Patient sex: F
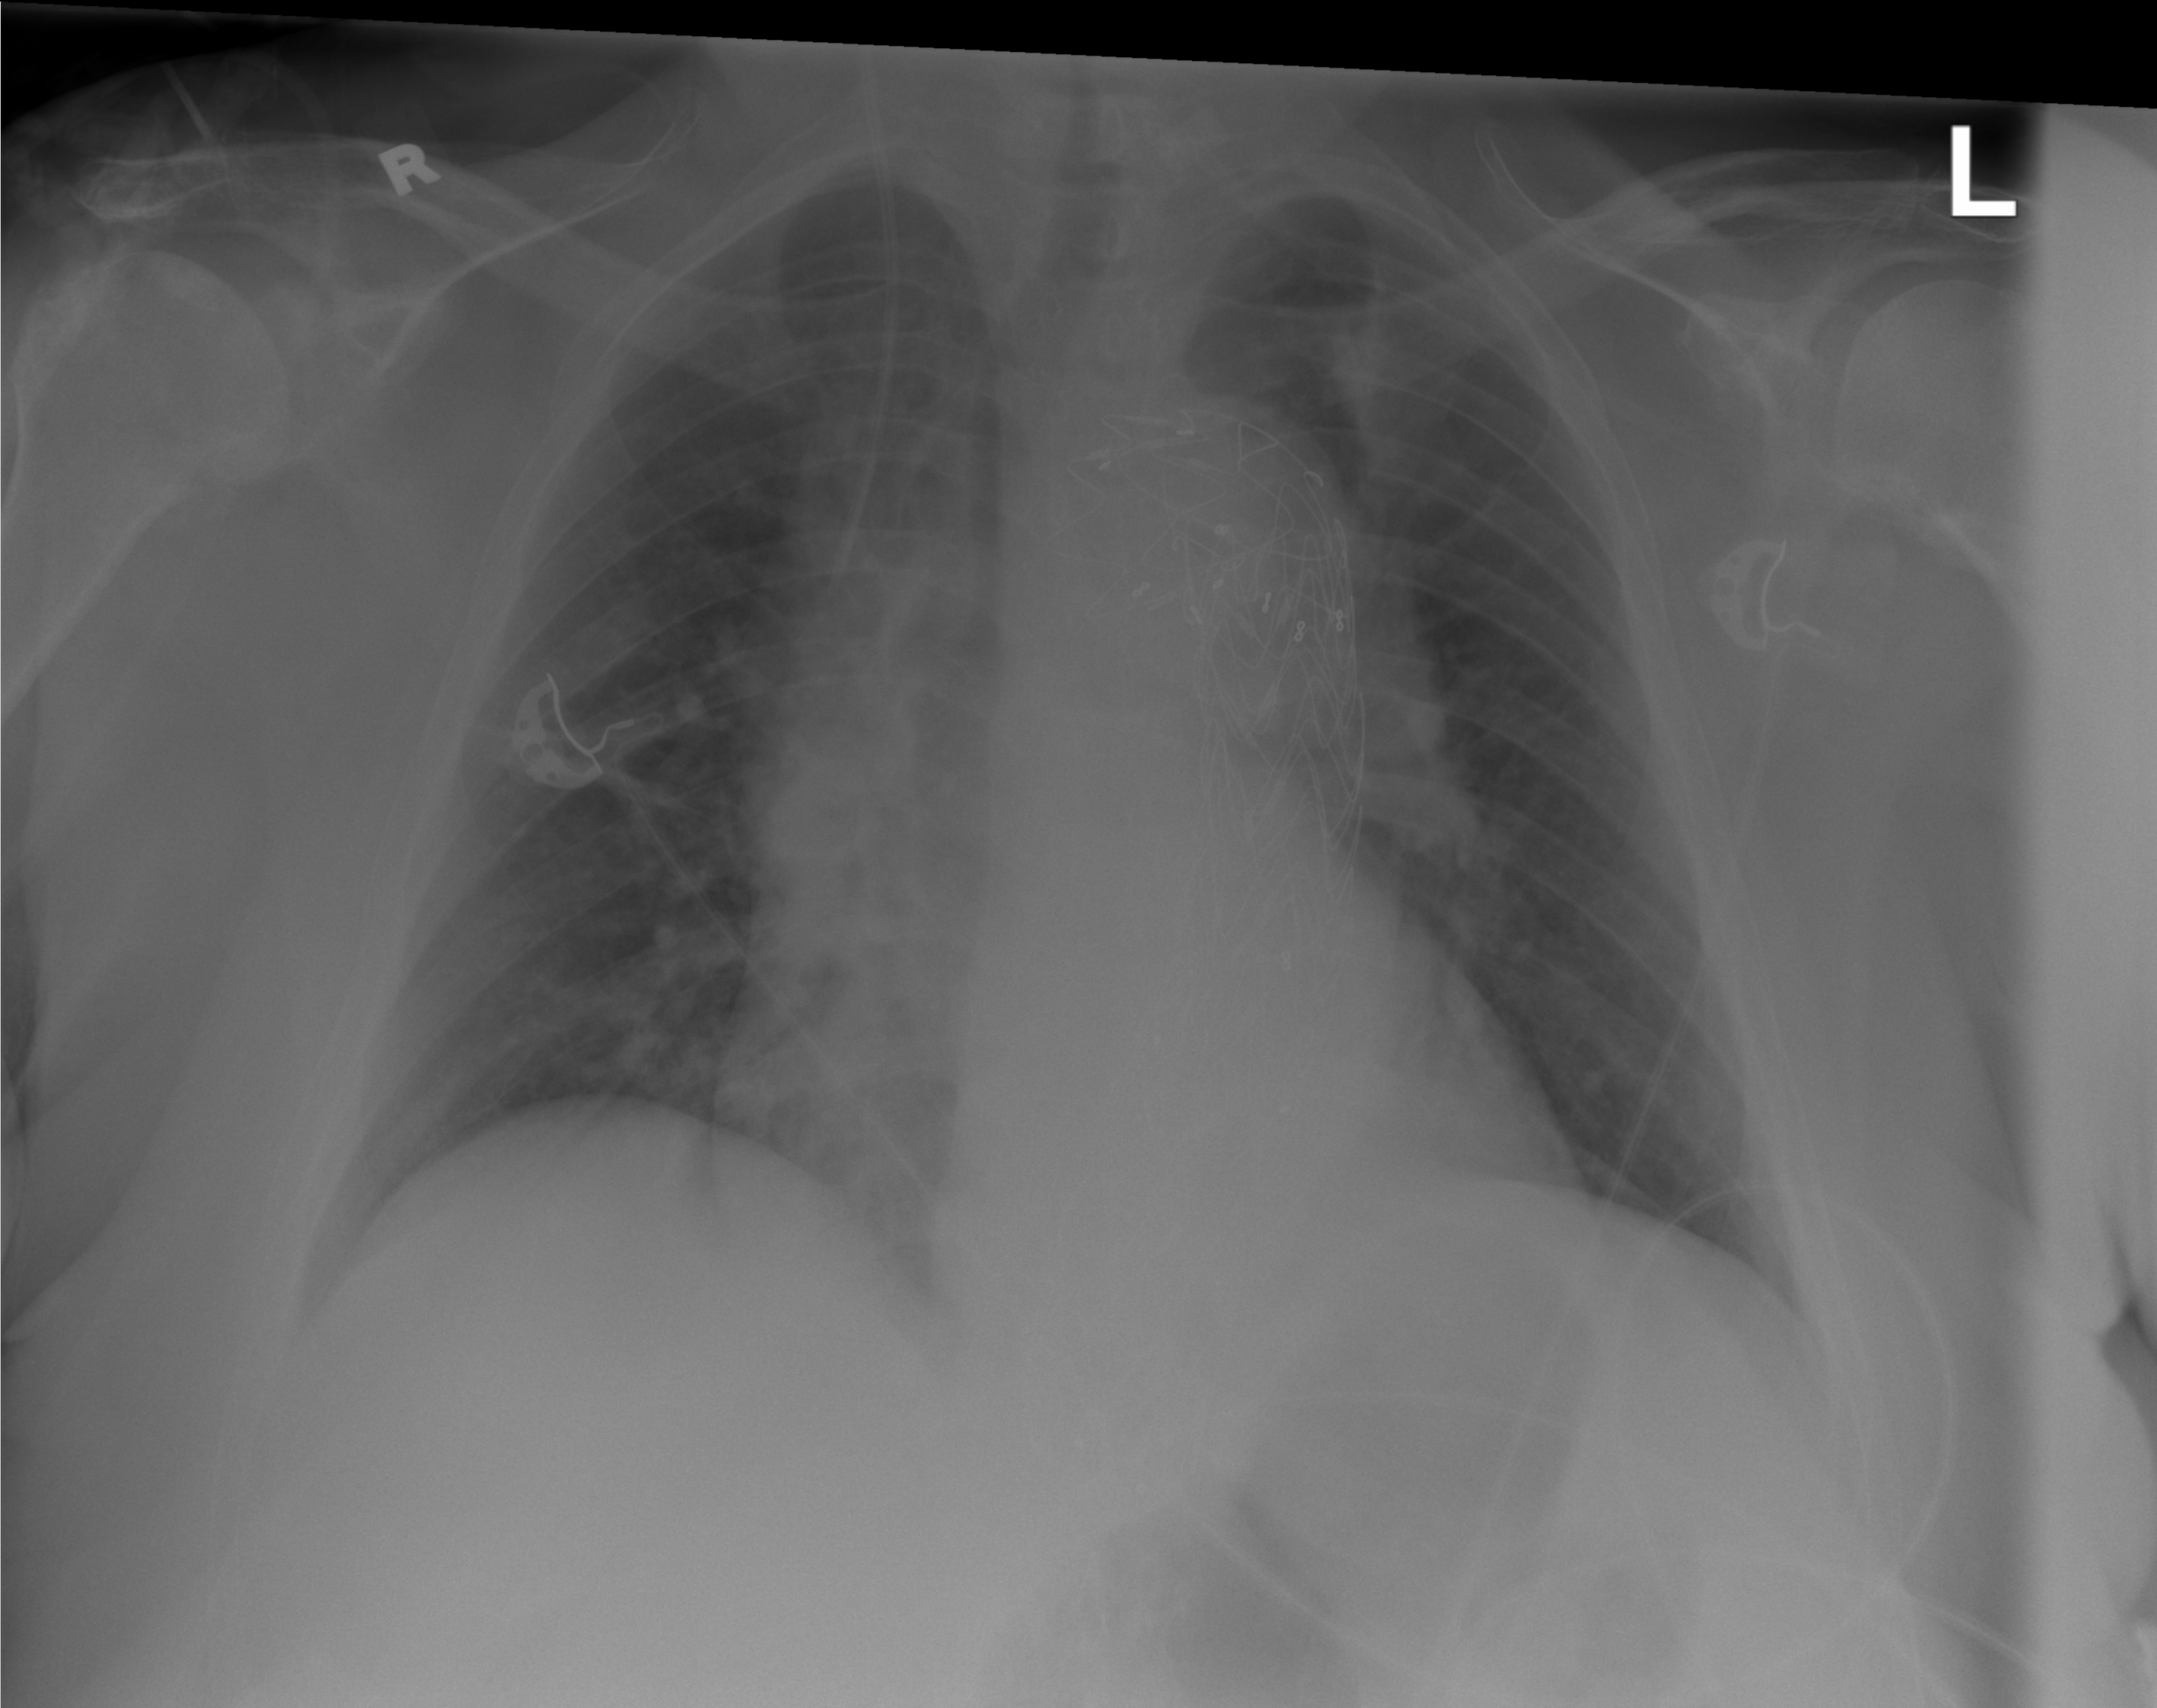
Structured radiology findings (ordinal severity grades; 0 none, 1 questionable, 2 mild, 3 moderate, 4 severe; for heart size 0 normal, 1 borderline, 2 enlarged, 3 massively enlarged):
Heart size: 0
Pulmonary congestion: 3
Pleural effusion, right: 0
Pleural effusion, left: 0
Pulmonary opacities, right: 0
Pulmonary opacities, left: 0
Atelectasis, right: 0
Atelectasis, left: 2